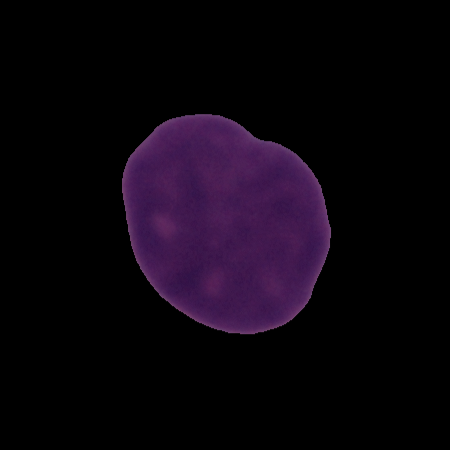
Label: cancer